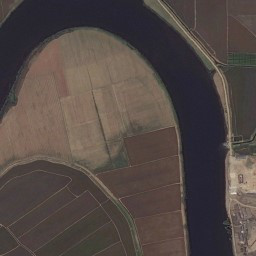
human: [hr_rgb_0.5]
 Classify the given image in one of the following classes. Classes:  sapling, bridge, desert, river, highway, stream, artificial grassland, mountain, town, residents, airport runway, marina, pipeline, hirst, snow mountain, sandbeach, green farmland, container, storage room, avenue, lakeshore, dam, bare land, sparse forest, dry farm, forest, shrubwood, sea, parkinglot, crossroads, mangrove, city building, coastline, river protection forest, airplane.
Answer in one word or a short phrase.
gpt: river